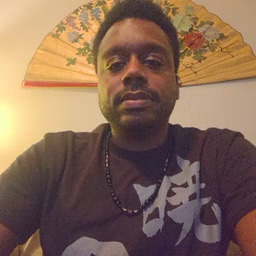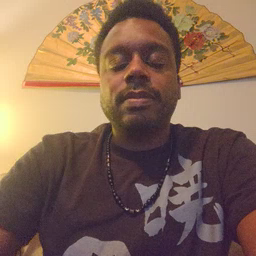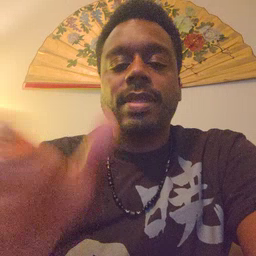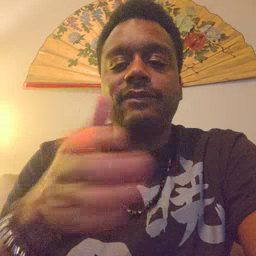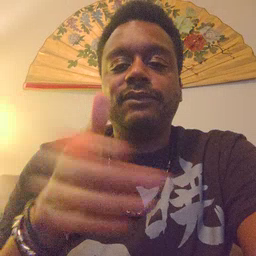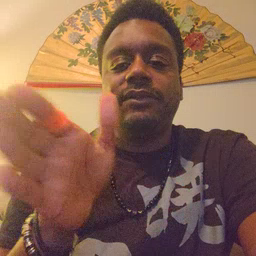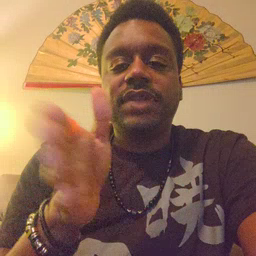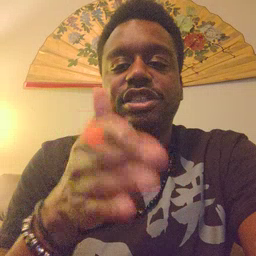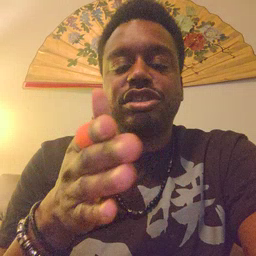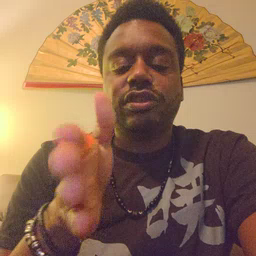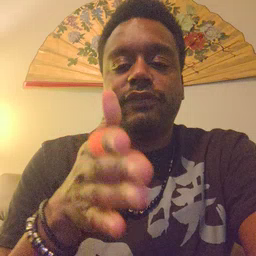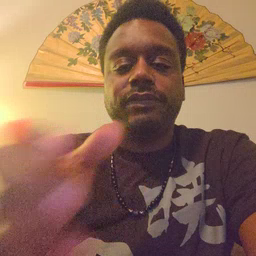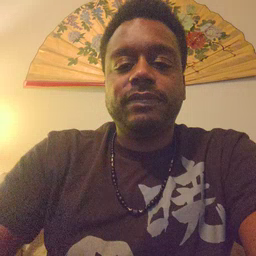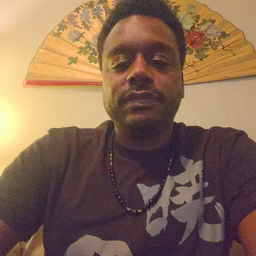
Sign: fish